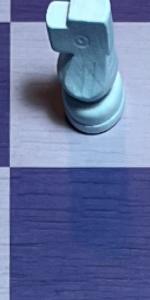
Label: Empty